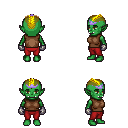
a pixel art fantasy rpg character, female body template, orc, green skin, brown sleeveless shirt, red pants, blonde short mohawk hairstyle, purple tiara, metal gloves, four views (front, back, left, right), 2x2 character sprite sheet, small pixel art, hard edges, no anti-aliasing